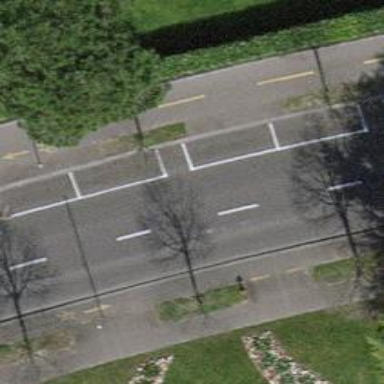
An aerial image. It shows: Avenue lined with trees.